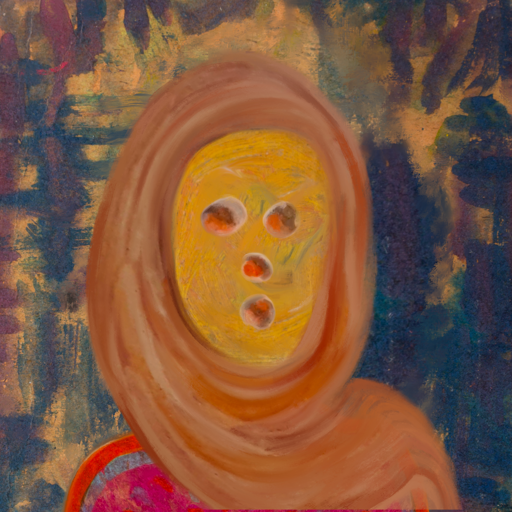
Background: InTheSun, Head And Neck Front: After_Raid, Face Front: Rupkatha, Bust: Sisters, Hair Front: Blank, Head Accessory: Pious_Lady_Scarf, Second Necklace: Blank, Necklace: Blank, Baby: Blank